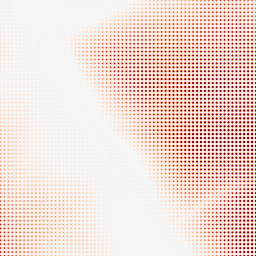
Category: morphological
Decomposition family: rolling_ball
Decomposition parameters: radius: 200
Upsampling method: sinc_hamming
Upsampling parameters: scale: 8
kernel_size: 4
Upsampling scale: 8